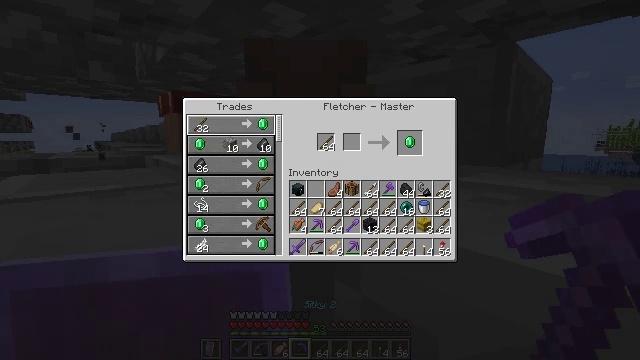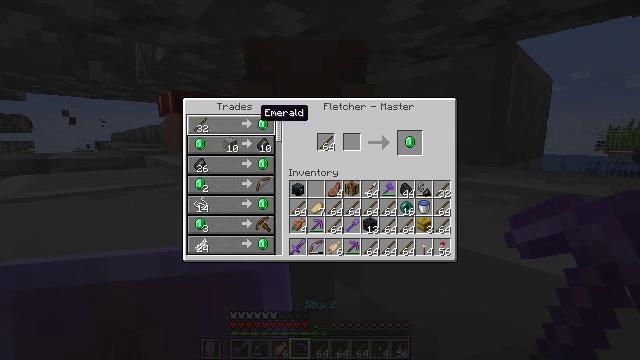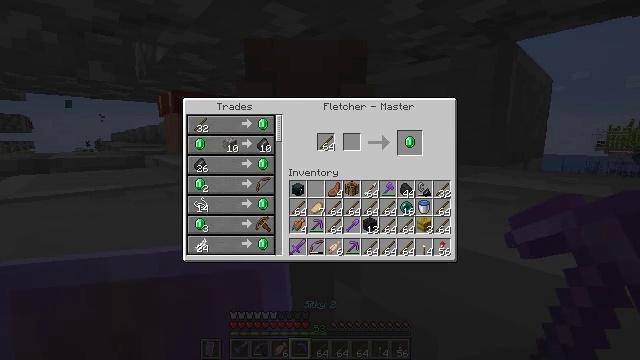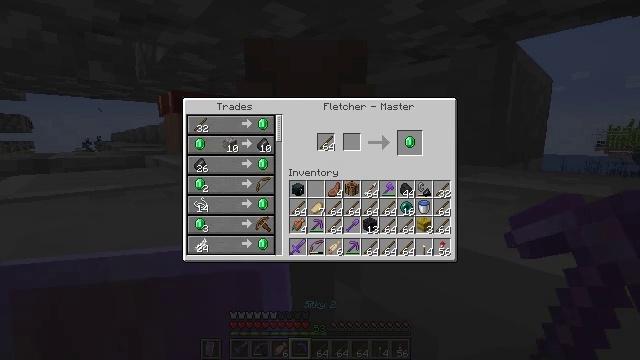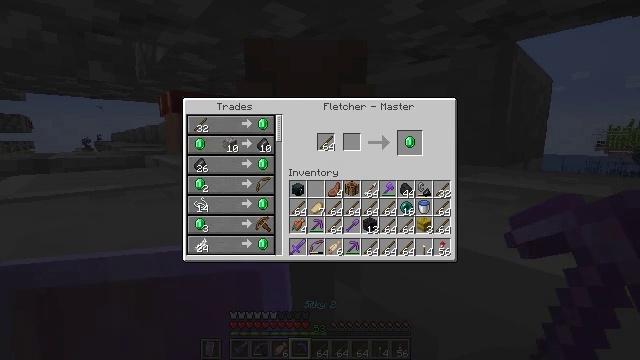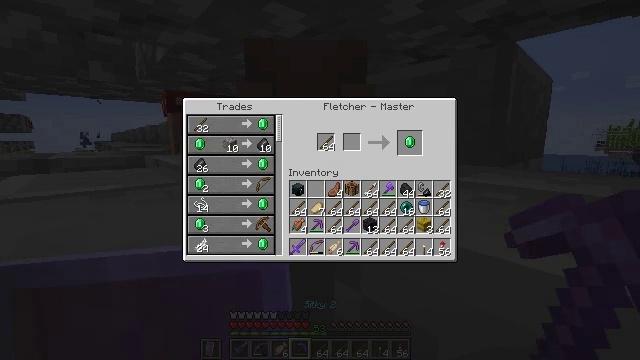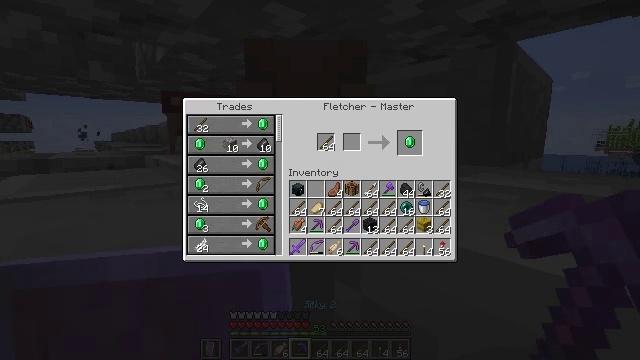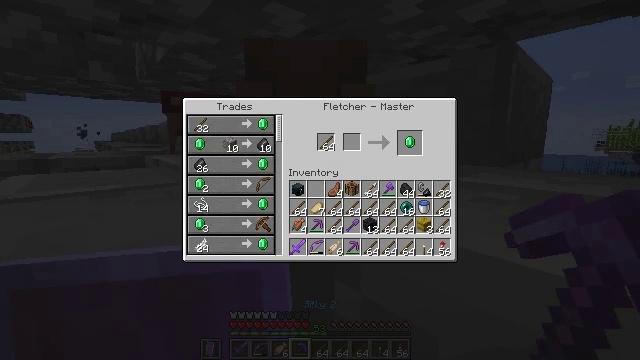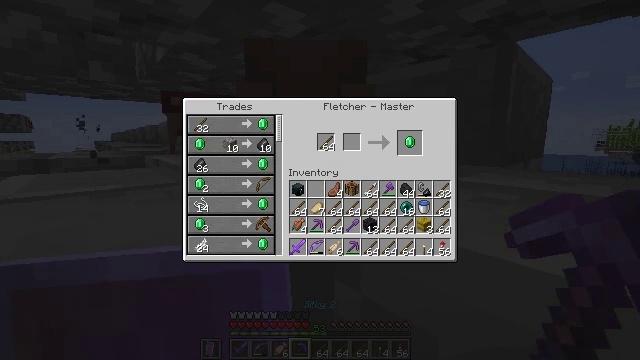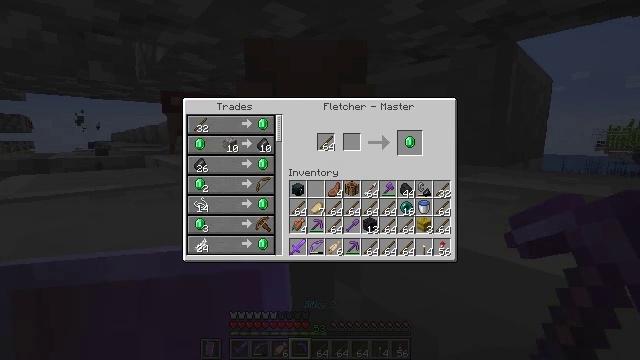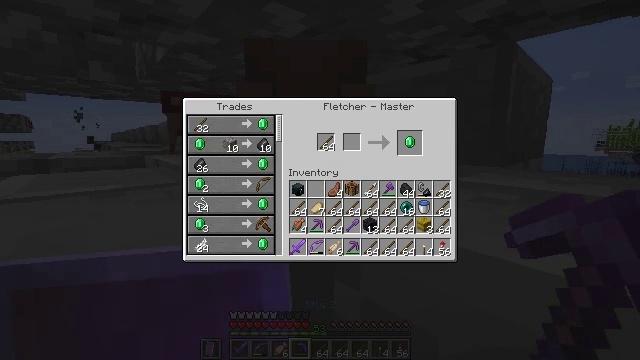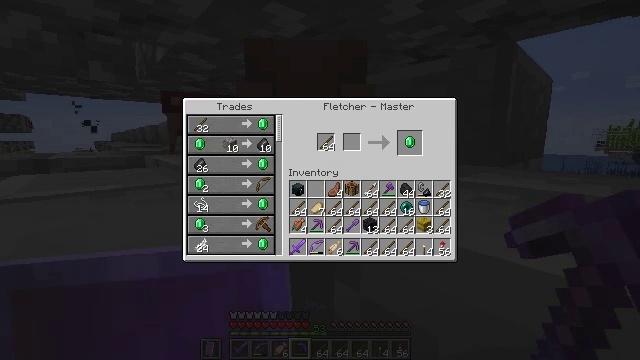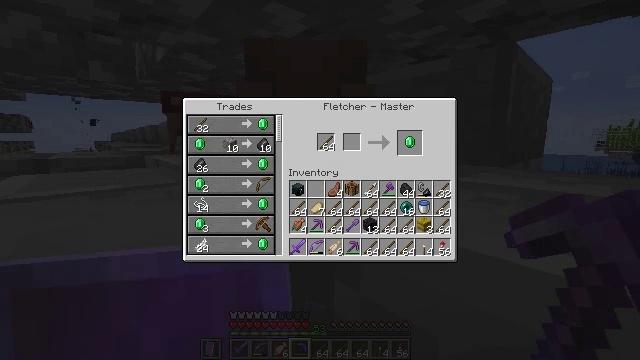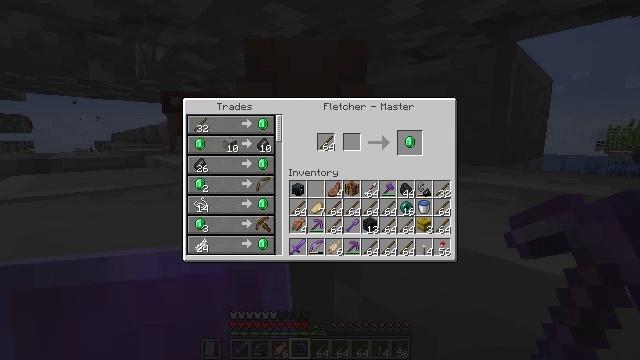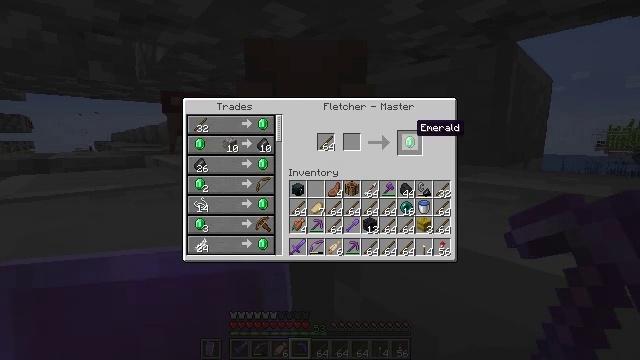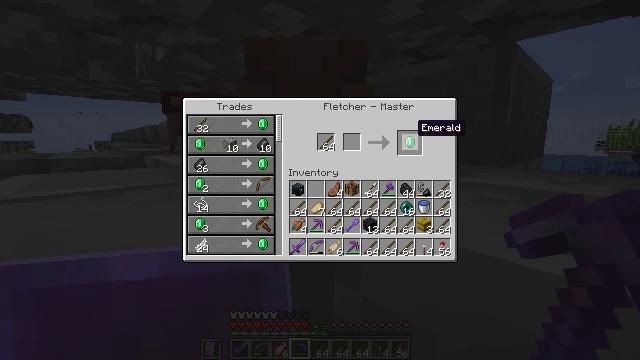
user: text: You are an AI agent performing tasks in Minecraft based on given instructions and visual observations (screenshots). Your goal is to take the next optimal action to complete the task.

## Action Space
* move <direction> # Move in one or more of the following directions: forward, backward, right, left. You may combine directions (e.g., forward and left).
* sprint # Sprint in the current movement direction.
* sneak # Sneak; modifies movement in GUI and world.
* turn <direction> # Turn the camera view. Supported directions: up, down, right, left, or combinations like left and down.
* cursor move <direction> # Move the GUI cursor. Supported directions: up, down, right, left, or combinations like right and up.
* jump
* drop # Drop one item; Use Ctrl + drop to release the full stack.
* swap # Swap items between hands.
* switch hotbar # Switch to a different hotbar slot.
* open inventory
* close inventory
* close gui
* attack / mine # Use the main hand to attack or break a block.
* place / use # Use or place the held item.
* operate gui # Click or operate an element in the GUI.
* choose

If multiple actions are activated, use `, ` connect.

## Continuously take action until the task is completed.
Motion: motion action
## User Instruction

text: craft item air
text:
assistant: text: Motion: sneak, turn right, attack / mine
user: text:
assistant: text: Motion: sneak, turn right
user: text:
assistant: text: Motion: sneak, turn right
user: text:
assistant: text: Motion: sneak, turn right
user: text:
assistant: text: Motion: sneak
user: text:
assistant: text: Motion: sneak
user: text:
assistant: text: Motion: sneak
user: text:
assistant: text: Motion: sneak
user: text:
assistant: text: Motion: sneak
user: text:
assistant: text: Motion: sneak
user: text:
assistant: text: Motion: sneak
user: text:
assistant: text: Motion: sneak
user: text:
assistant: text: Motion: sneak, turn right
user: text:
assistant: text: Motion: sneak, turn right
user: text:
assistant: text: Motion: sneak
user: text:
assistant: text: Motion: sneak
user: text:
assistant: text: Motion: sneak
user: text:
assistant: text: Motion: sneak
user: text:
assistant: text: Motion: sneak
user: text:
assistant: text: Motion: sneak
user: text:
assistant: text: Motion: sneak, attack / mine, jump
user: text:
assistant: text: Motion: sneak, attack / mine, jump
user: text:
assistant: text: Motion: sneak, attack / mine, jump
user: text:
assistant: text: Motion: sneak, jump
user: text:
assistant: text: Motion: sneak, attack / mine, jump
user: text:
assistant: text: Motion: sneak, attack / mine, jump